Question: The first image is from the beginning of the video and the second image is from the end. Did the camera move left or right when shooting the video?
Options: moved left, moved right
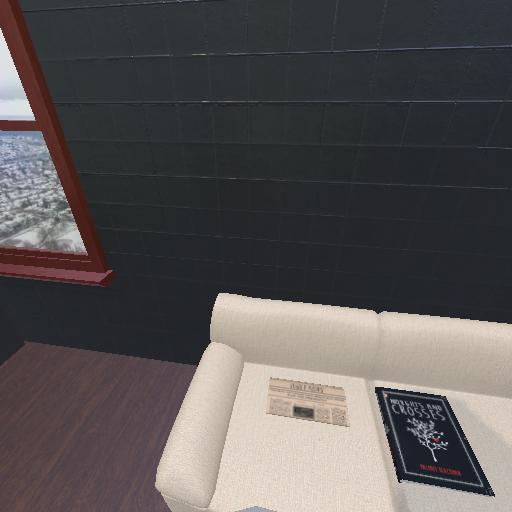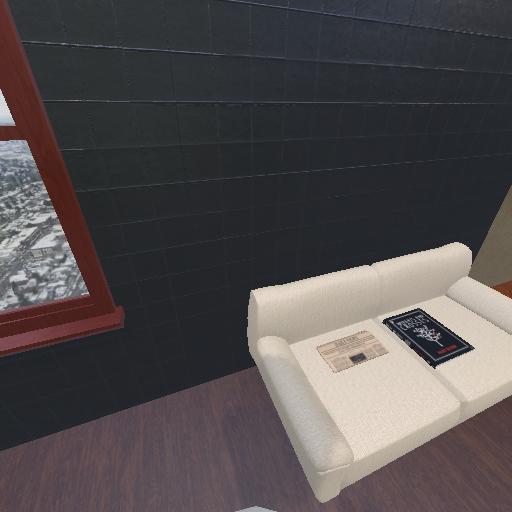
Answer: moved left